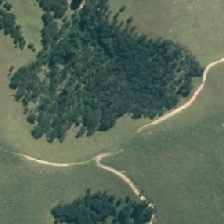
Land cover: manuka_kanuka